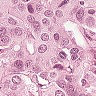
Metastatic tissue present: yes